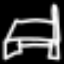
Label: bed